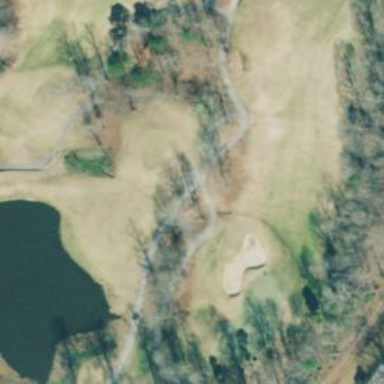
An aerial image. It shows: Path for both road and golf.